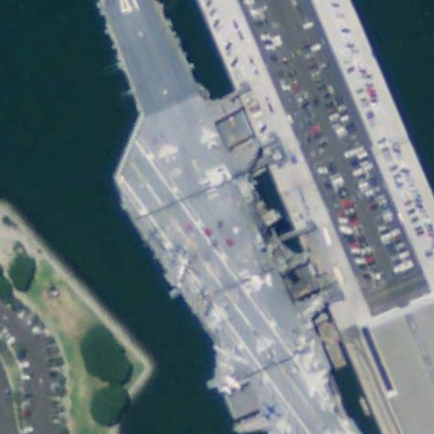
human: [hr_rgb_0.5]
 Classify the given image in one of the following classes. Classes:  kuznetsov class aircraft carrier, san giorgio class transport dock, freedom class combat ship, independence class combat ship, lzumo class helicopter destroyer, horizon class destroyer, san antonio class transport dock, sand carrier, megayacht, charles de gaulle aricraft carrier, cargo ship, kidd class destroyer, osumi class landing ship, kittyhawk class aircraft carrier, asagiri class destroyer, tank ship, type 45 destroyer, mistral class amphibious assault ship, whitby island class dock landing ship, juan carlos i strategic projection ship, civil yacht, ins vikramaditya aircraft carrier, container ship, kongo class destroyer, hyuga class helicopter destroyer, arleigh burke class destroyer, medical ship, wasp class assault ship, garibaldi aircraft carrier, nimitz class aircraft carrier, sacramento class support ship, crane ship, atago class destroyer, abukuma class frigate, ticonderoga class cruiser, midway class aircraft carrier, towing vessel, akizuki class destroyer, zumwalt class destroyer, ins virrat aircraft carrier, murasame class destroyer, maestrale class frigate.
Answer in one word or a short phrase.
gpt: Midway class aircraft carrier